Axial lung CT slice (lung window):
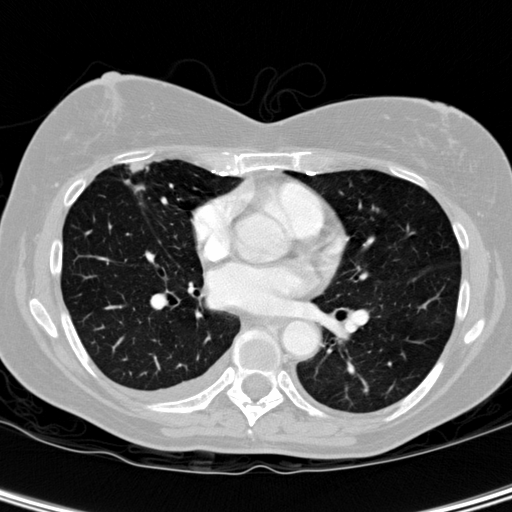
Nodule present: no